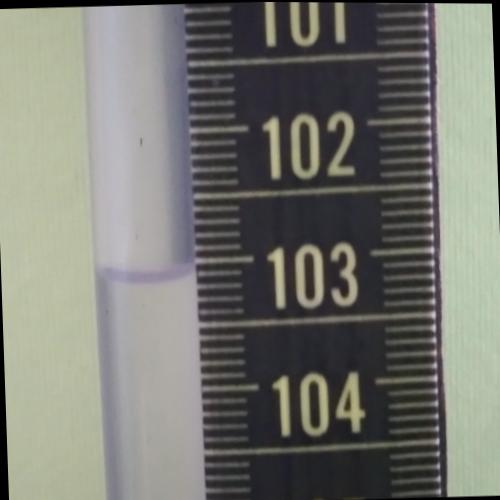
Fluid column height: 103.1 cm